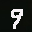
Label: 9